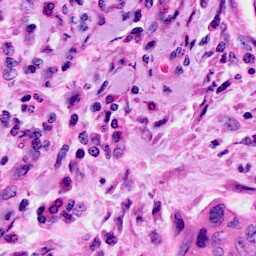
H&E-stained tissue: Cervix